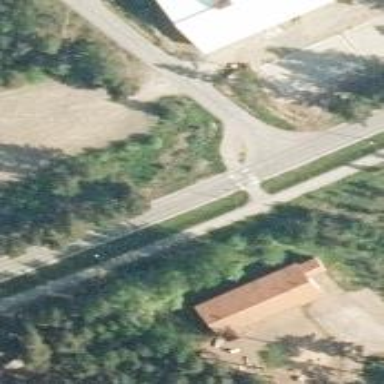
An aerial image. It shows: Asphalt cycleway.